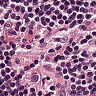
Metastatic tissue present: no